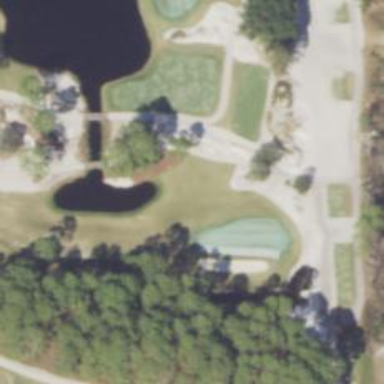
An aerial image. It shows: View of golf hole.